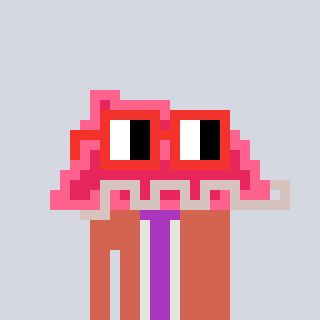
a pixel art character with square red glasses, a retainer-shaped head and a peachy-colored body on a cool background